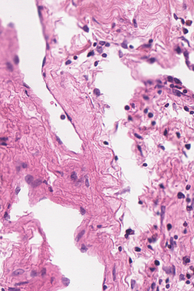
Tumor epithelial tissue: no
Tumor-associated stroma tissue: no
Normal tissue: yes